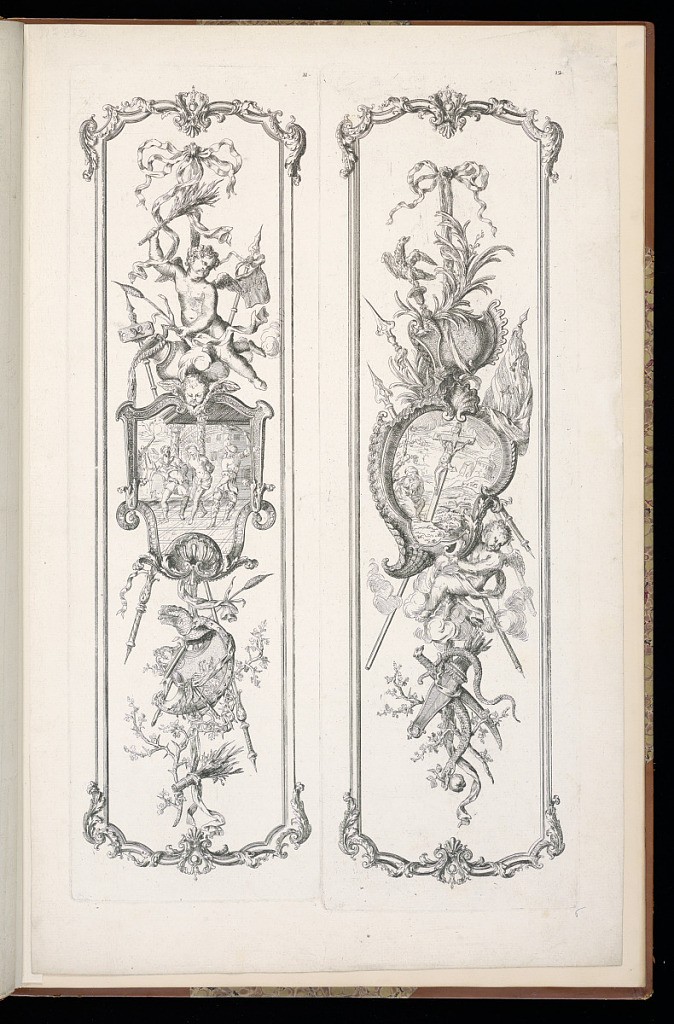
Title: Designs for Carved Trophies
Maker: François Roumier, French, 16..–1748
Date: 1740-1748
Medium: Etching and engraving on laid paper
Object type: Bound print
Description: Page printed with two narrow plates of trophies set within frames with acanthus leaves, scrolls, and shells at the top and the bottom. The trophy of the left plate features a cartouche with an Old Testament scene of Christ being scourged, an angel holding a cat-o-nine tails, a flag with the Roman SPQR on it, a thorny branch, and an executioner's ax and glove. The trophy on the right plate features a cartouche with an Old Testament scene of Christ on the cross, a helmet and a snake with an apple in its mouth. Neither plate is signed; both are numbered.